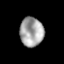
Tissue: prostate
Cell type: Epithelial cells
Senescence score: 0.3397
Nuclear area (px): 682
Mean DAPI intensity: 163.317